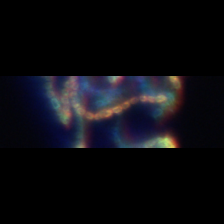
Taxon: Chaetoceros
Group: Diatoms